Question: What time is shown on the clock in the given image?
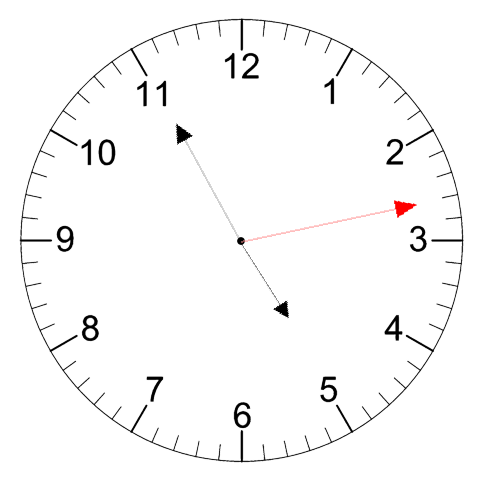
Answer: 04:55:13